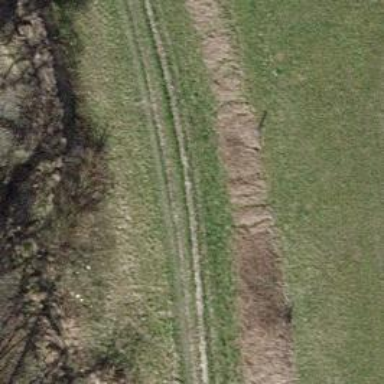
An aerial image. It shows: Agricultural track with grade 5 tracktype.